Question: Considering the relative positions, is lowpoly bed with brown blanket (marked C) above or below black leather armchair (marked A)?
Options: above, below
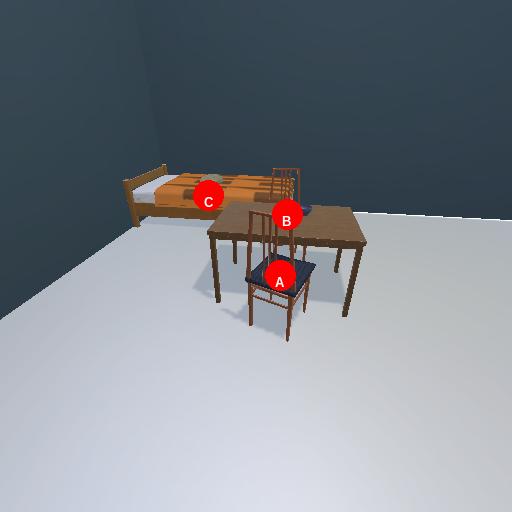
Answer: above